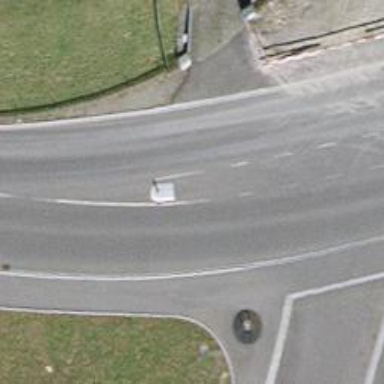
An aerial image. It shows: Tertiary road with asphalt surface. There is parallel parking on the right lane.